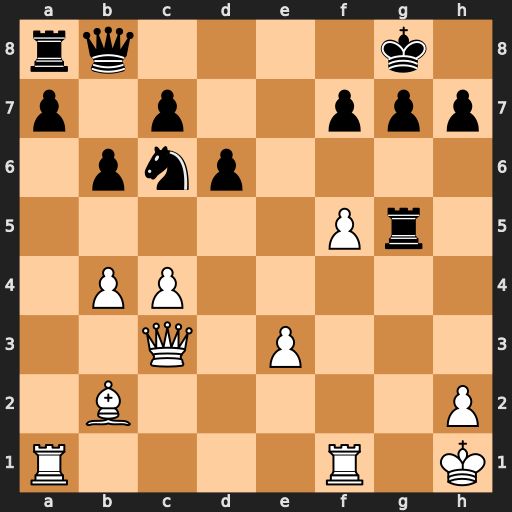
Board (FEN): rq4k1/p1p2ppp/1pnp4/5Pr1/1PP5/2Q1P3/1B5P/R4R1K
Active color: w
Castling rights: -
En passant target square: -
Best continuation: h4 Qe8 hxg5